Question: In upgrading from iOS6 to iOS7, I think I've found a bug with CATiledLayer, and I'd like to have it verified by the community before submitting to Apple.
The issue is that if you have a UIScrollView with many CATiledLayers within it, the tiles will eventually stop updating.
I have a sample project demonstrating the issue here:
<URL>
Please download and run on an iPad running iOS6 vs iOS7.
This project generates 900 CATiledLayers within a UIScrollView, at 3 levels of resolution. As the user zooms in, the tiles update to more refined resolution. The code works on iOS6, but tiles eventually stop updating on iOS7.
I've googled around to see if anyone's had similar problems to this, and found this:
> <URL>
This is different though, because I believe this can happen without a memory warning.
Here is the relevant piece of code in UIViewController:
'''
- (void)viewDidLoad
{
[super viewDidLoad];
// Do any additional setup after loading the view, typically from a nib.
self.scrollView = [[UIScrollView alloc] initWithFrame:self.view.bounds];
_scrollView.autoresizingMask = UIViewAutoresizingFlexibleWidth | UIViewAutoresizingFlexibleHeight;
_scrollView.backgroundColor = [UIColor yellowColor];
_scrollView.contentSize = CGSizeMake(self.view.frame.size.width, self.view.frame.size.height);
_scrollView.minimumZoomScale = 1;
_scrollView.maximumZoomScale = 4.1;
_scrollView.zoomScale = 2;
_scrollView.showsHorizontalScrollIndicator = YES;
_scrollView.showsVerticalScrollIndicator = YES;
_scrollView.delegate = self;
[self.view addSubview:_scrollView];
self.contentView = [[UIView alloc] initWithFrame:_scrollView.bounds];
_contentView.backgroundColor = [UIColor lightGrayColor];
[_scrollView addSubview:_contentView];
CGFloat tileSize = 20.0f;
CGFloat tileSpacing = 4.0f;
for (int i = 0; i < 30; i++) {
for (int j = 0; j < 30; j++) {
CATiledLayer *tLayer = [CATiledLayer layer];
tLayer.bounds = CGRectMake(0, 0, tileSize, tileSize);
tLayer.position = CGPointMake(tileSize/2 + i*(tileSpacing+tileSize), tileSize/2 + j*(tileSpacing+tileSize));
tLayer.delegate = self;
tLayer.contentsGravity = kCAGravityResize;
tLayer.contentsScale = [[UIScreen mainScreen] scale];
tLayer.masksToBounds = NO;
tLayer.opacity = 1.0f;
tLayer.backgroundColor = [UIColor colorWithRed:.2 green:.2 blue:.8 alpha:.5].CGColor;
tLayer.levelsOfDetail = 3;
tLayer.levelsOfDetailBias = 3;
tLayer.tileSize = CGSizeMake(1024., 1024.);
[_contentView.layer addSublayer:tLayer];
}
}
}
- (void)scrollViewDidZoom:(UIScrollView *)scrollView {
NSLog(@"Zoom: %f", scrollView.zoomScale);
}
- (UIView *)viewForZoomingInScrollView:(UIScrollView *)scrollView {
return _contentView;
}
- (void)drawLayer:(CALayer *)layer inContext:(CGContextRef)ctx {
UIImage *drawImage = nil;
if (_scrollView.zoomScale < 2) {
drawImage = [UIImage imageNamed:@"low.png"];
NSLog(@"Drawing - Low");
}
else if (_scrollView.zoomScale < 4) {
drawImage = [UIImage imageNamed:@"med.png"];
NSLog(@"Drawing - Med");
}
else {
drawImage = [UIImage imageNamed:@"high.png"];
NSLog(@"Drawing - Hi");
}
CGContextScaleCTM(ctx, 1, -1);
CGContextTranslateCTM(ctx, 0, -layer.bounds.size.height);
CGContextDrawImage(ctx, layer.bounds, [drawImage CGImage]);
}
'''
Here's a snapshot of what happens on iOS7 (everything is filled in on iOS6):

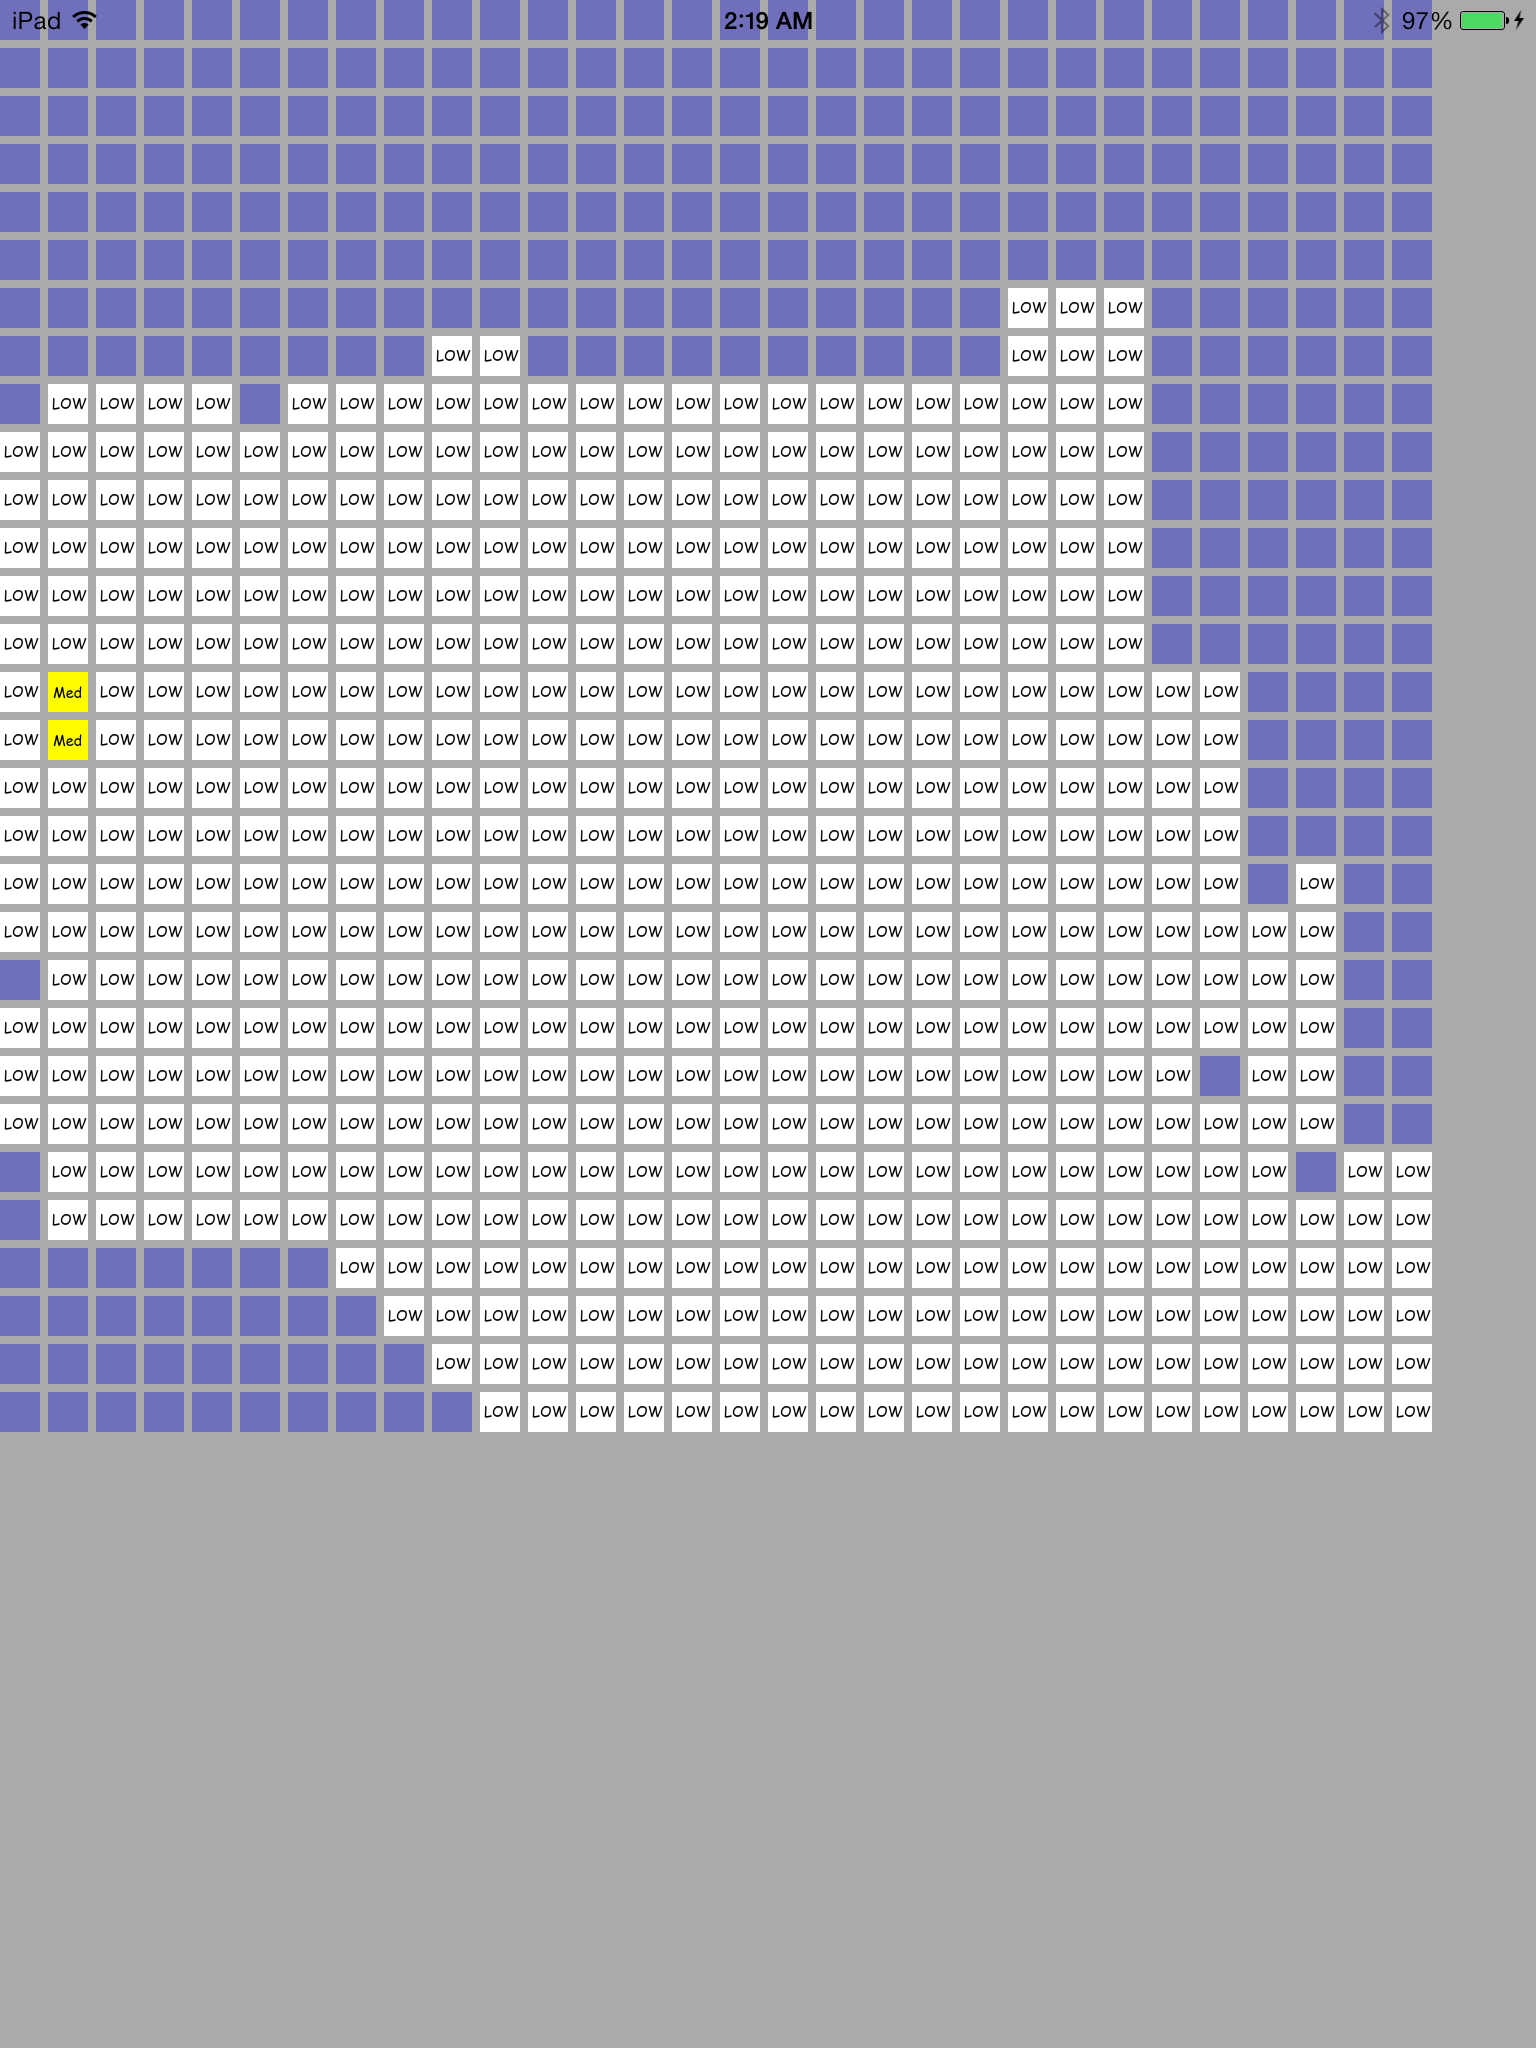
Answer: As mentioned by gavi, this now works in 7.1.